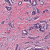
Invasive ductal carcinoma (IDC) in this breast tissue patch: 1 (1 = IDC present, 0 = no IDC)